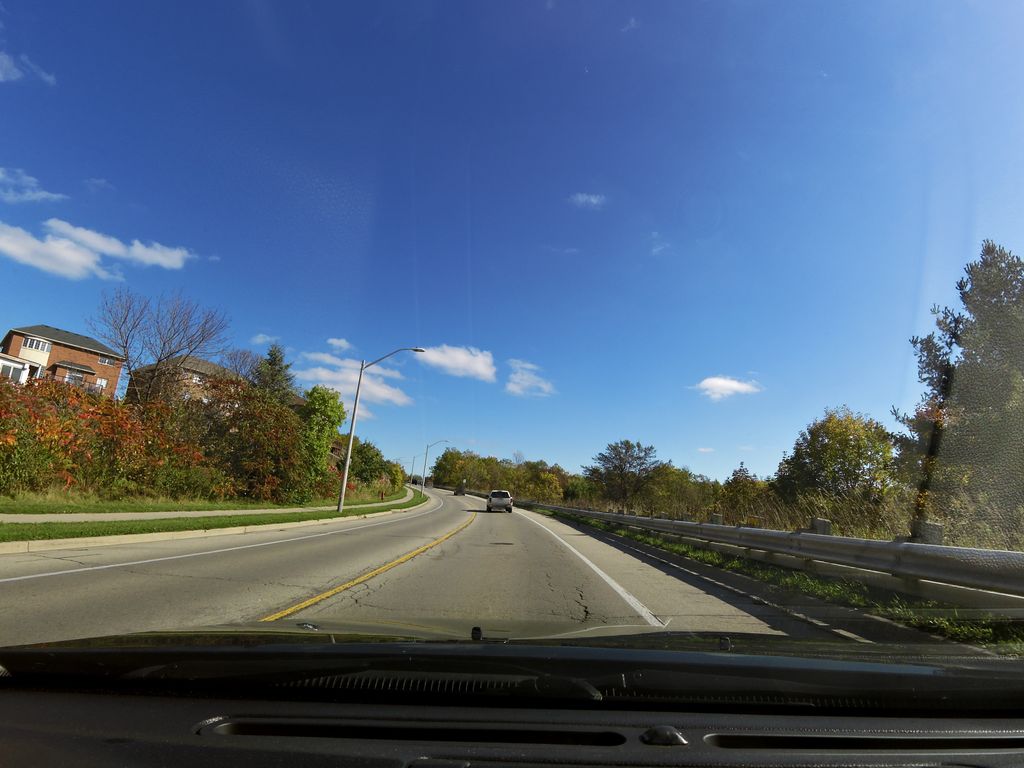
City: hamilton